Aerial crown-view tile of a tropical tree (Barro Colorado Island, Panama), acquired 20250818:
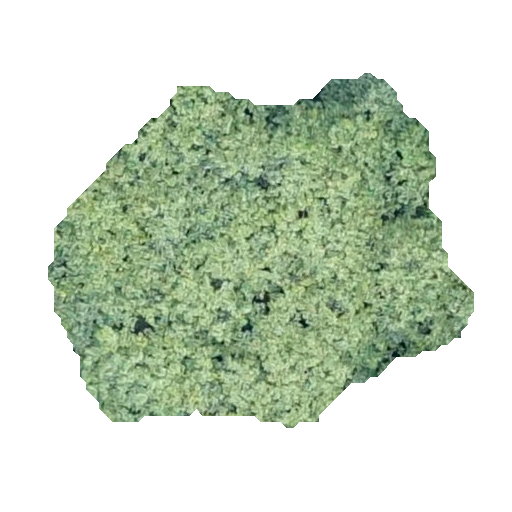
Species: Apeiba membranacea
GBIF accepted scientific name: Apeiba membranacea
Crown area: 155.765 m²